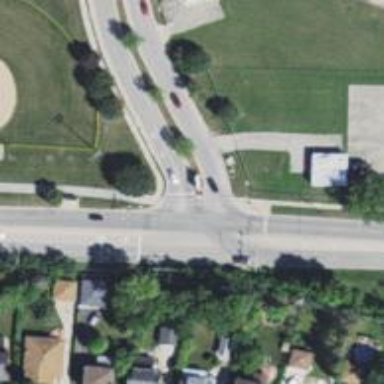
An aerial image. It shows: Footway with traffic island for pedestrians.